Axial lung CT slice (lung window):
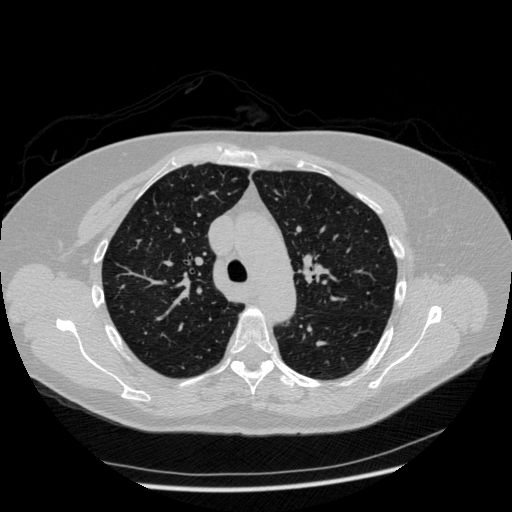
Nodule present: no